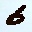
Label: 6